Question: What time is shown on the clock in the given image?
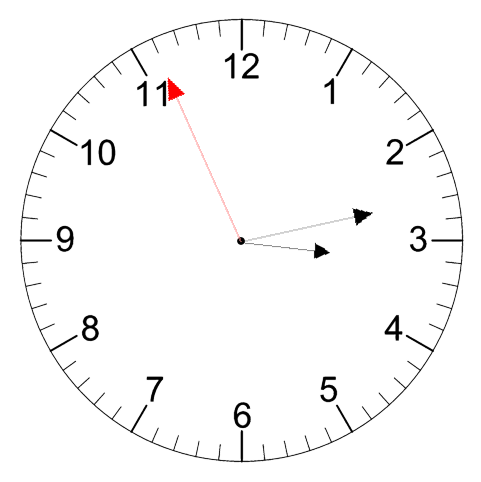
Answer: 03:12:56